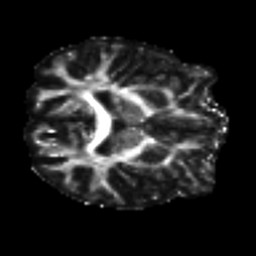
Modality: FA
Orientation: axial
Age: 47
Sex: male
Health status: healthy
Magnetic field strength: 3 T
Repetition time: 8.4 s
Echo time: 0.0926 s